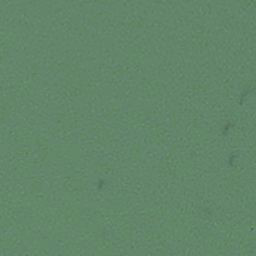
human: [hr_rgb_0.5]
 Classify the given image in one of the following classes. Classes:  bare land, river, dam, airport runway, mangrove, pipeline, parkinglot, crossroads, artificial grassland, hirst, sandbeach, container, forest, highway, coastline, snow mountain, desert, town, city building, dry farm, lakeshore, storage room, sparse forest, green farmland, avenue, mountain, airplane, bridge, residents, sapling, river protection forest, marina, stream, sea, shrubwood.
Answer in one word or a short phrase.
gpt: sea